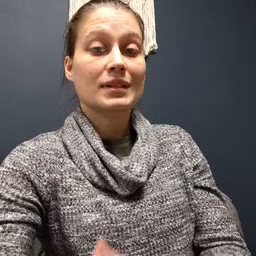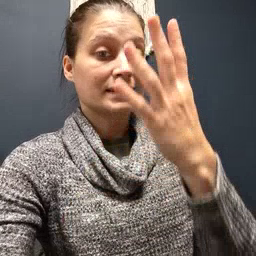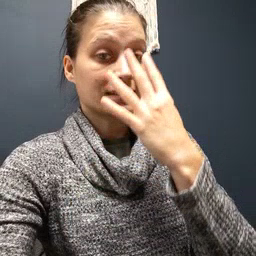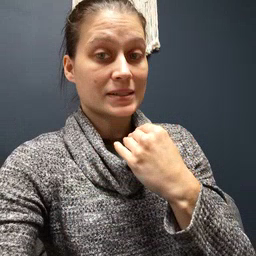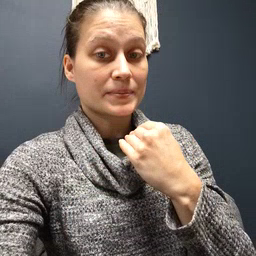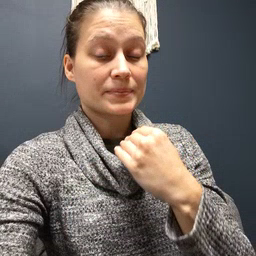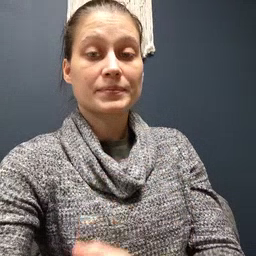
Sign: sleep